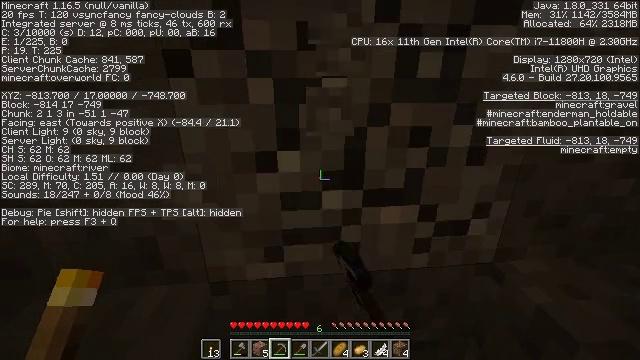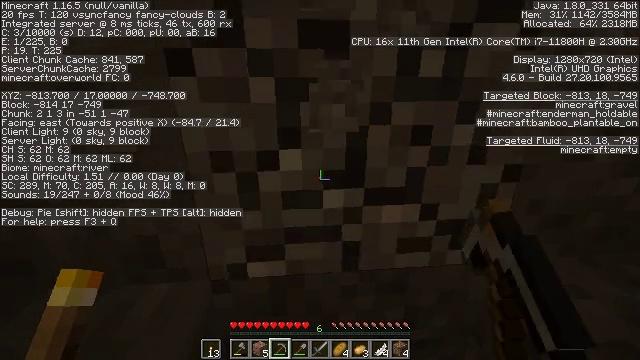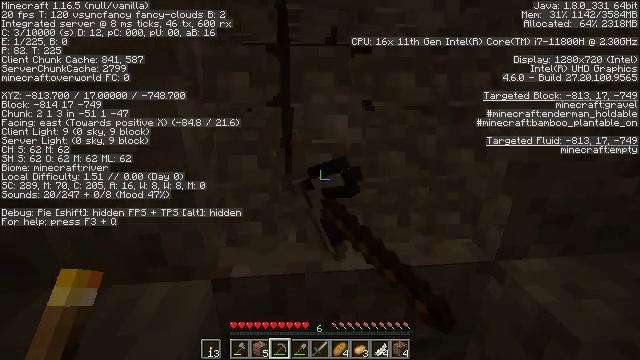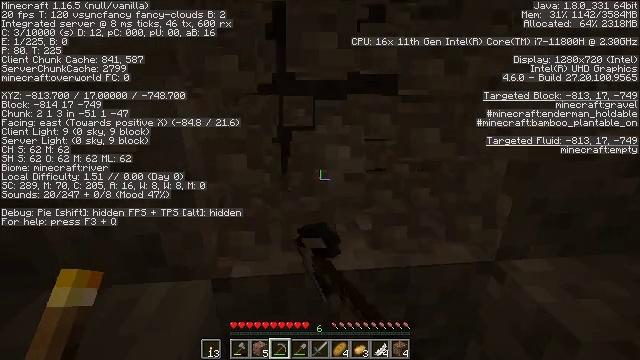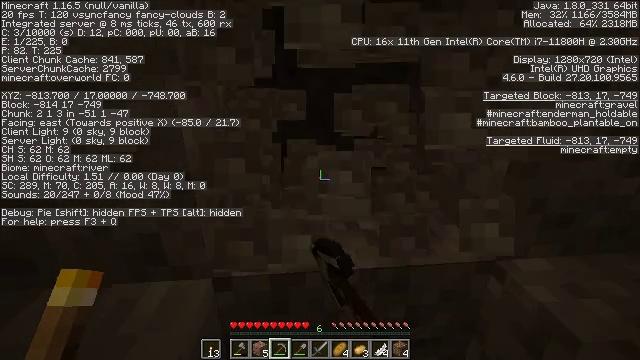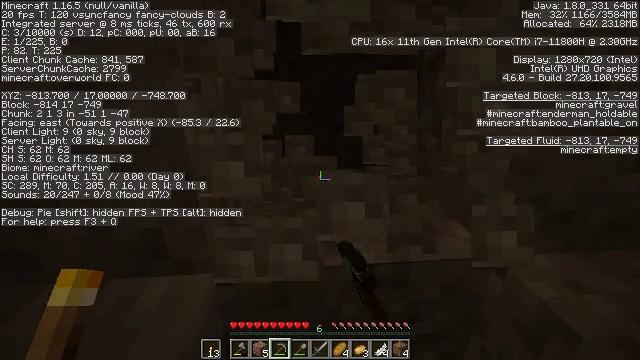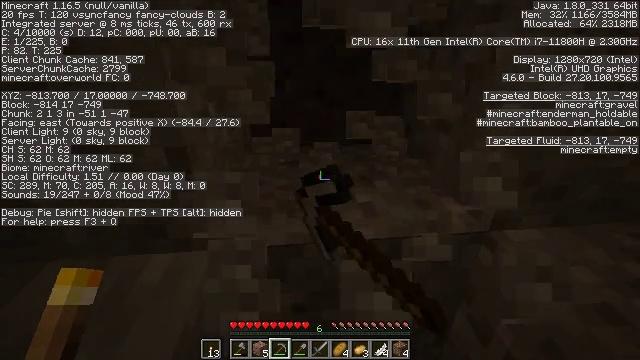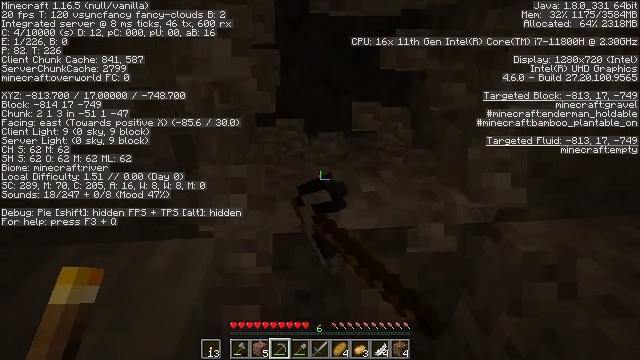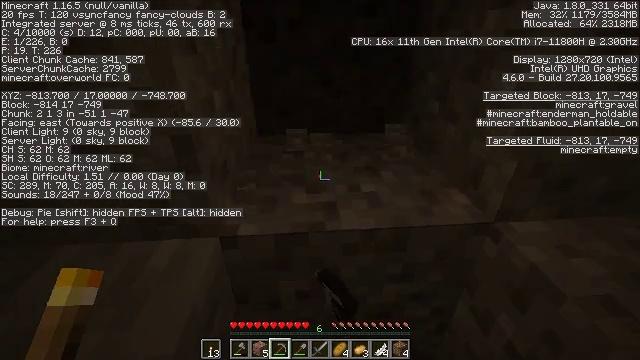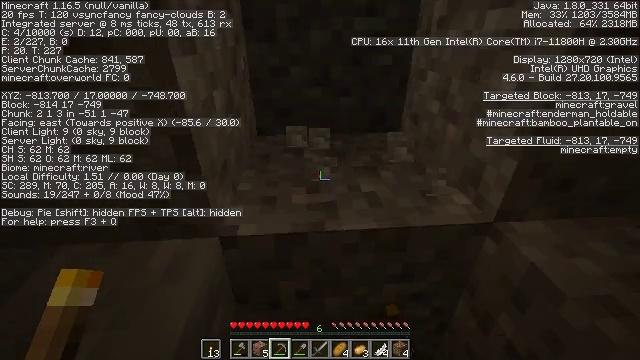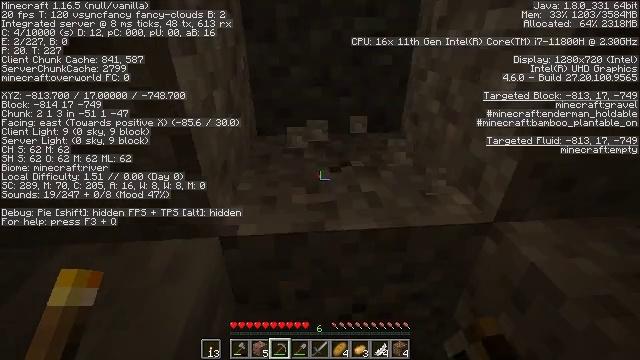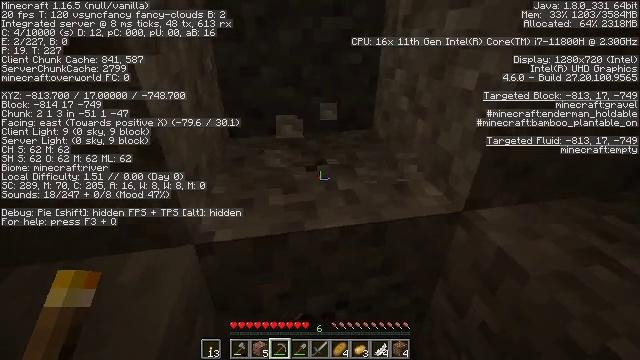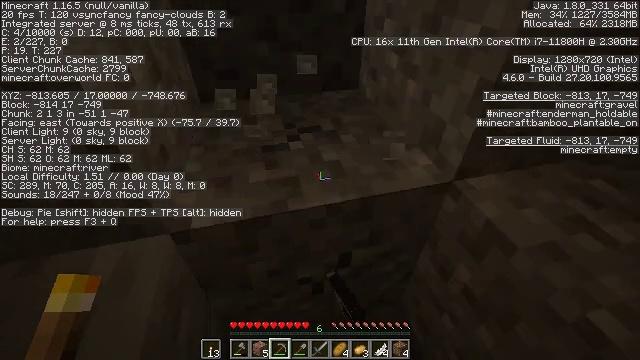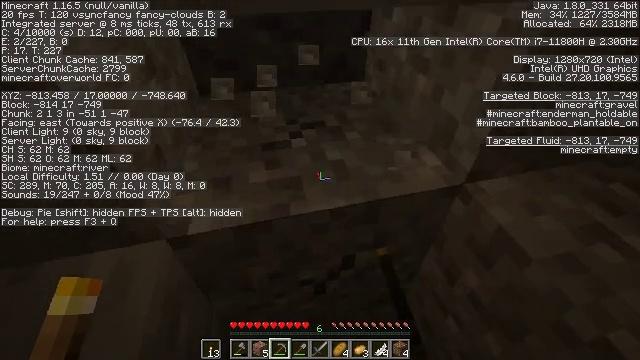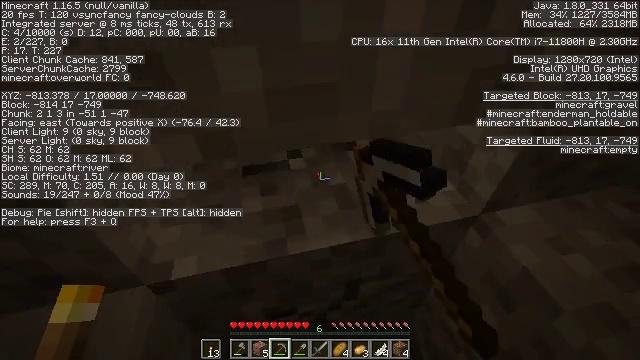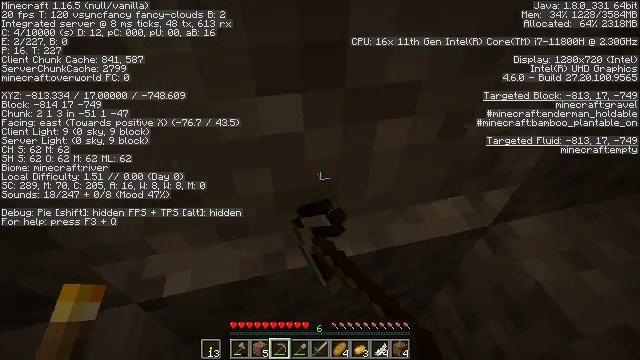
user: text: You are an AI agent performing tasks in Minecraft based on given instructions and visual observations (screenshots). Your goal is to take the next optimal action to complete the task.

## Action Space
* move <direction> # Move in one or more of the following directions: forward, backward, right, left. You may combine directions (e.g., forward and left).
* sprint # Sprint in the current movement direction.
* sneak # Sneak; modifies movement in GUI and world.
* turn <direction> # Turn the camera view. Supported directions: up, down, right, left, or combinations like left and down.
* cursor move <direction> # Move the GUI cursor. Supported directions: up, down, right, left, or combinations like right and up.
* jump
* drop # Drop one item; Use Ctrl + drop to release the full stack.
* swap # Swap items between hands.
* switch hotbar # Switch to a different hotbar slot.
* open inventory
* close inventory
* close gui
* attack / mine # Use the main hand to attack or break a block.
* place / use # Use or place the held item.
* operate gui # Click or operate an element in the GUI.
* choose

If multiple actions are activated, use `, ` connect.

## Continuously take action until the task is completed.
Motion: motion action
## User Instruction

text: Shovel up some gravel.
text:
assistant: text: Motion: attack / mine
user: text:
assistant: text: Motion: attack / mine
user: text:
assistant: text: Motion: attack / mine
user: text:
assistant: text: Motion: attack / mine
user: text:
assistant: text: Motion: attack / mine
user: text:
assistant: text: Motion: turn down, attack / mine
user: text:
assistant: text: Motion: turn left and down, attack / mine
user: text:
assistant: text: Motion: attack / mine
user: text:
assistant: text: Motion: attack / mine
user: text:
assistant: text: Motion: attack / mine
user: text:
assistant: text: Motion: turn right, attack / mine
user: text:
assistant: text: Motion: move forward, turn right and down, attack / mine
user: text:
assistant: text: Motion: move forward, turn down, attack / mine
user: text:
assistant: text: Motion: attack / mine
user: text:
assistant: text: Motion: turn down, attack / mine
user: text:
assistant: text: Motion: turn down, attack / mine
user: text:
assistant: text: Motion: turn down, attack / mine
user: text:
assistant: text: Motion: turn down, attack / mine
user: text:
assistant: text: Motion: turn left and down, attack / mine
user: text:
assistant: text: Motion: attack / mine
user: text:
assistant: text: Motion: attack / mine
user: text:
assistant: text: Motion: attack / mine
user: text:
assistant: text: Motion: attack / mine
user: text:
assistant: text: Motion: attack / mine
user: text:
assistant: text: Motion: attack / mine
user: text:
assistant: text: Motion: turn right and up, attack / mine
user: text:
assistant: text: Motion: attack / mine
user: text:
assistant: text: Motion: attack / mine
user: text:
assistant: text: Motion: attack / mine
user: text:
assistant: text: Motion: attack / mine